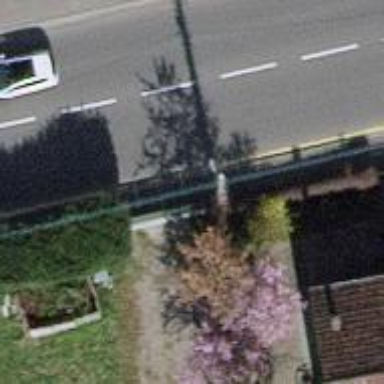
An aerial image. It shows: Support pole.